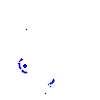
Particle: kaon